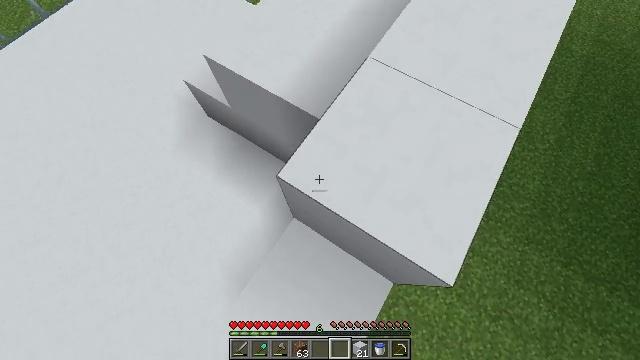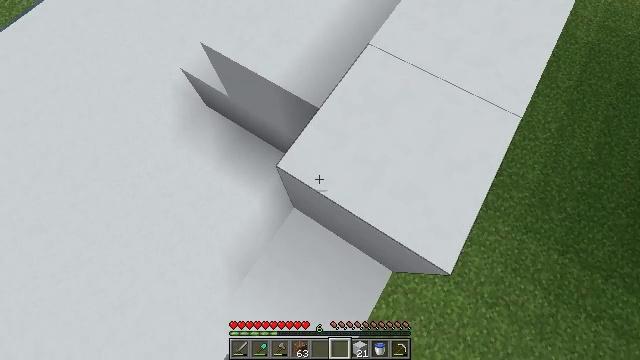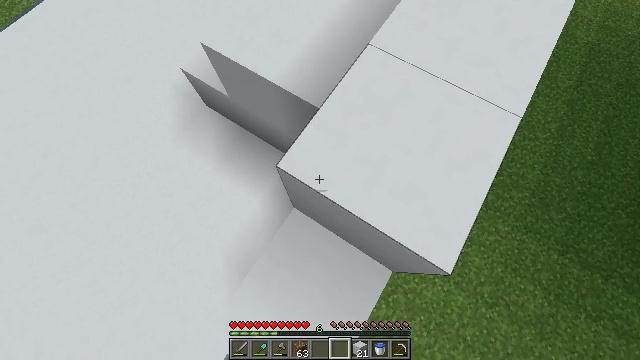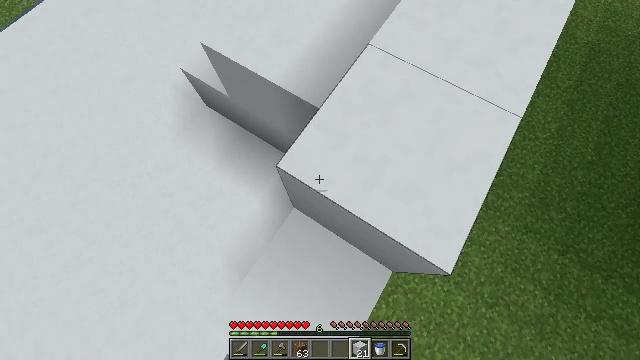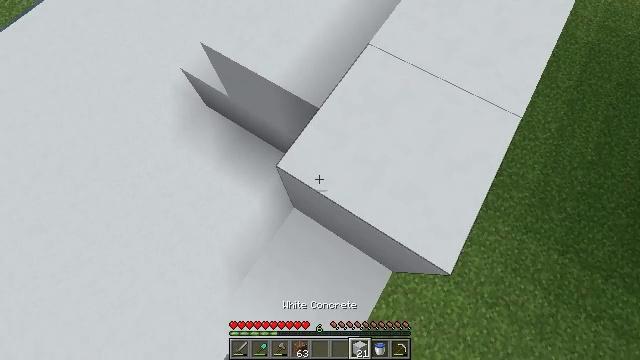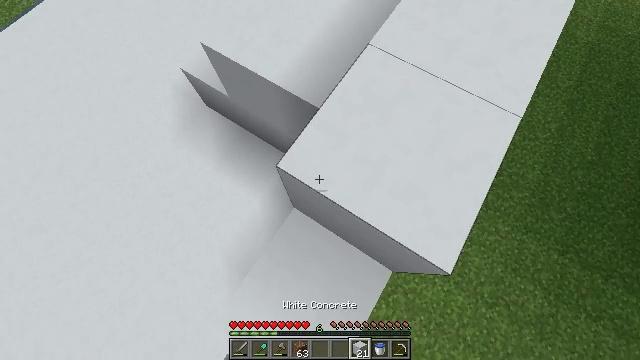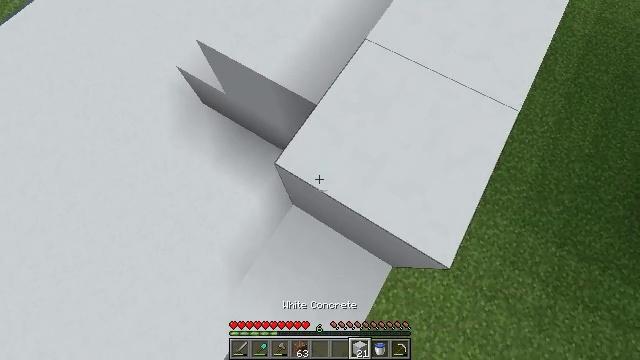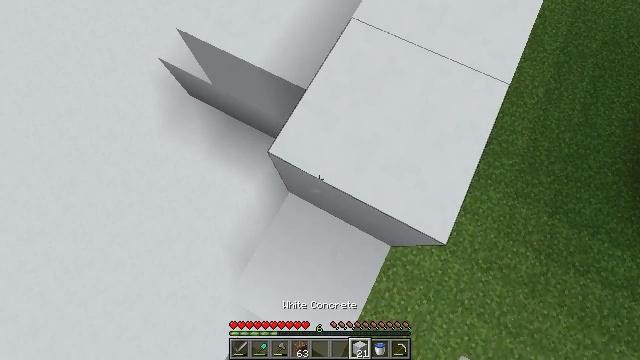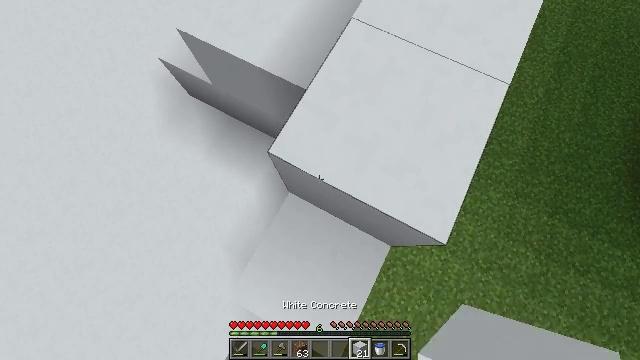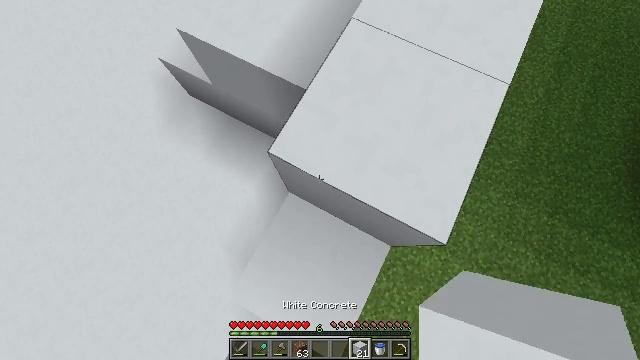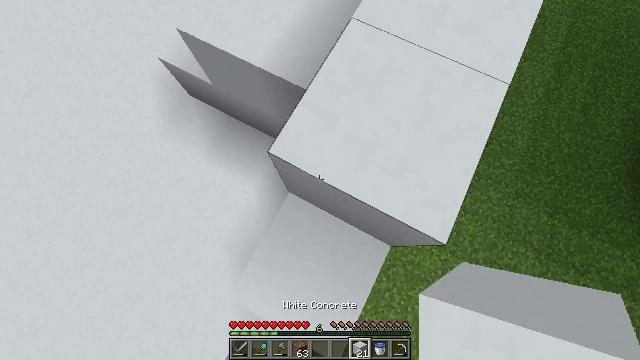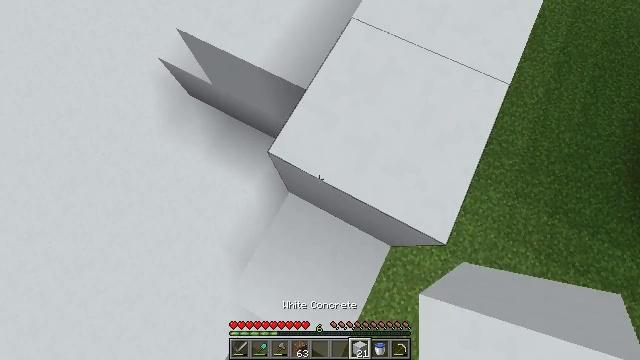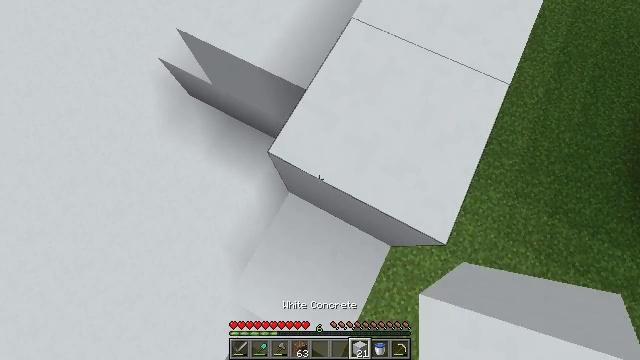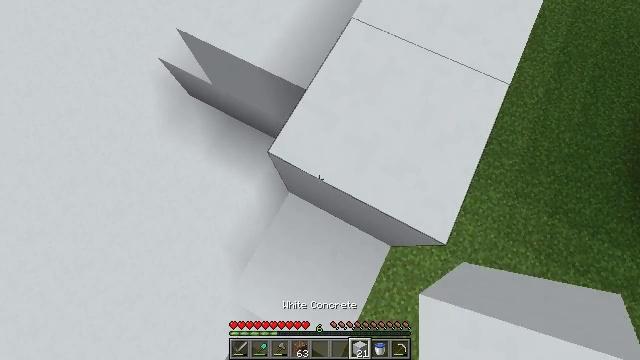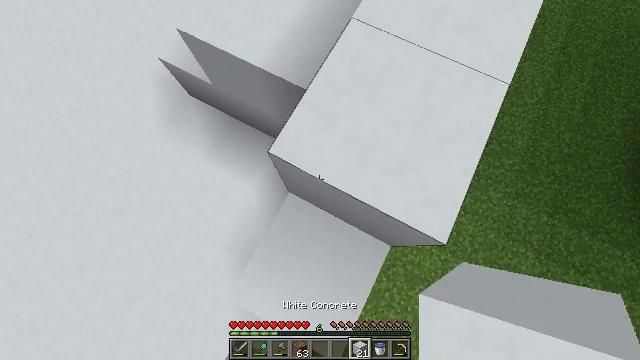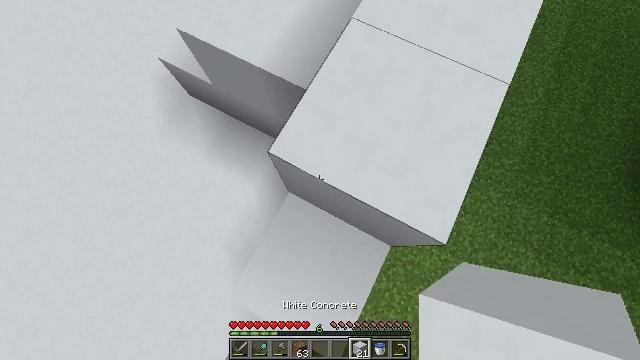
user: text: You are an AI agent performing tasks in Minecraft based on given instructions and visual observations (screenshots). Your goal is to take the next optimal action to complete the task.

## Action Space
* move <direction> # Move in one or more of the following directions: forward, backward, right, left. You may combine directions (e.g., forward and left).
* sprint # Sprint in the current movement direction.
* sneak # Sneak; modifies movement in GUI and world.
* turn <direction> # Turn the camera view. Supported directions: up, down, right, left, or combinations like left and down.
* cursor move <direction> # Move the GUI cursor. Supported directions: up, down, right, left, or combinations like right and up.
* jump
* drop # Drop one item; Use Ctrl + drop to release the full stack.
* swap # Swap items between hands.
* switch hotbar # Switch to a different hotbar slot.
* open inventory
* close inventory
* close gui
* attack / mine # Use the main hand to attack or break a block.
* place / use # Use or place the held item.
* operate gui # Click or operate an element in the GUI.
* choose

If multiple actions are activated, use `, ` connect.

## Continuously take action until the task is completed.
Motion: motion action
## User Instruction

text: Attack the white concrete block to obtain it.
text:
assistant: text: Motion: sneak, turn down
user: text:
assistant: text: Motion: sneak
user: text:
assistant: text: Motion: sneak, switch to hotbar 7
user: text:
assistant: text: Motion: sneak, switch to hotbar 7
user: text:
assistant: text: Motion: sneak, switch to hotbar 7
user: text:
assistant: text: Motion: sneak, switch to hotbar 7
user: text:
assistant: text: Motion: sneak, turn right and down
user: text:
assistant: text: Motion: sneak
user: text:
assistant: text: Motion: sneak
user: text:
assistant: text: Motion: sneak
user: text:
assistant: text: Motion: sneak
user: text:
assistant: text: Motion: sneak
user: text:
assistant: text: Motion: sneak
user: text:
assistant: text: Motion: sneak
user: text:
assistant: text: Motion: sneak
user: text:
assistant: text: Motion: sneak, switch to hotbar 8
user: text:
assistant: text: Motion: switch to hotbar 8
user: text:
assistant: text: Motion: switch to hotbar 8
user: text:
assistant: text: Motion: switch to hotbar 8
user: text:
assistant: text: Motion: switch to hotbar 8
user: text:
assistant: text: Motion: no_op
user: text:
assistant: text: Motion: no_op
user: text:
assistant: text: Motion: no_op
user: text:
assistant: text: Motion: no_op
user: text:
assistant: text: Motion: no_op
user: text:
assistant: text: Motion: switch to hotbar 8
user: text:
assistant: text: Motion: switch to hotbar 8
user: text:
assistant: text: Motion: switch to hotbar 8
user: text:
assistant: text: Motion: switch to hotbar 8
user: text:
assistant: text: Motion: no_op